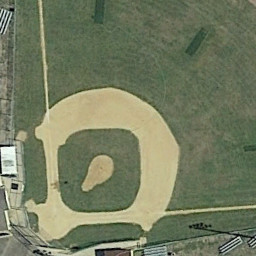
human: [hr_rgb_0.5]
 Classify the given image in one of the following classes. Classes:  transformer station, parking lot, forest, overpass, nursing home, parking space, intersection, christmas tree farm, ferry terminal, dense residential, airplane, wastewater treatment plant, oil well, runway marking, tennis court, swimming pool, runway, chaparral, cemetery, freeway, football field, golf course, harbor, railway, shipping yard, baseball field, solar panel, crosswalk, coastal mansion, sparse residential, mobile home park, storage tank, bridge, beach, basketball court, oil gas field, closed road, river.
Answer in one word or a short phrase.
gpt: baseball field